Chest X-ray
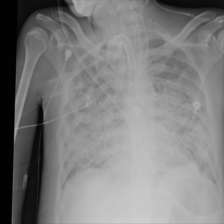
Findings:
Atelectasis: negative
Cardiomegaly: negative
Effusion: negative
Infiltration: negative
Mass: negative
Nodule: negative
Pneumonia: negative
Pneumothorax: negative
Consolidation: positive
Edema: negative
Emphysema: negative
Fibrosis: negative
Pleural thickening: negative
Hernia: negative